Interaction volume radius: 5 \u00c5
Interaction volume height: 10 \u00c5
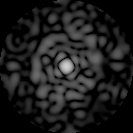
Disorder parameter: 0.8428